Field crop: maize
Growth stage: 2
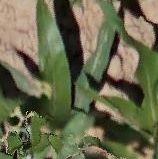
Species: maize